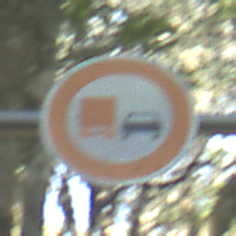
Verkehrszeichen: UeberholverbotKraftfahrzeuge
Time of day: Midday
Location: Outdoor (Nature)
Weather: Clear
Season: NotSpecified
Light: Natural